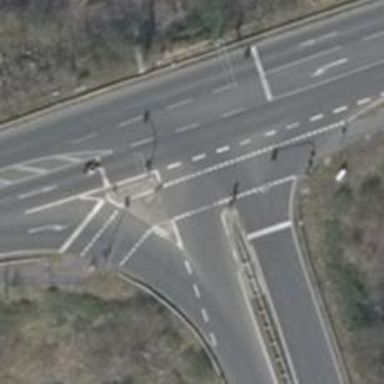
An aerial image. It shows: Motorway trunk link.